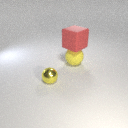
large red rubber cube above large yellow rubber sphere